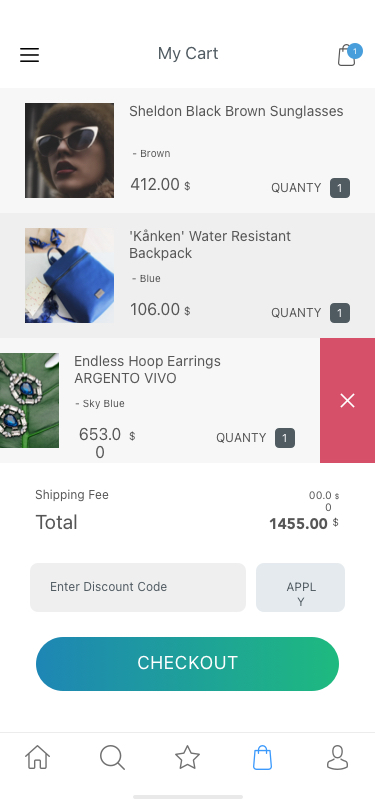
Text in this UI design:
CHECKOUT
Enter Discount Code
APPLY
Shipping Fee
Total
1455.00
$
00.00
$
Endless Hoop Earrings
ARGENTO VIVO
- Sky Blue

653.00
$
QUANTY
1
'Kånken' Water Resistant Backpack
- Blue

106.00
$
QUANTY
1
Sheldon Black Brown Sunglasses
- Brown

412.00
$
QUANTY
1
1
My Cart